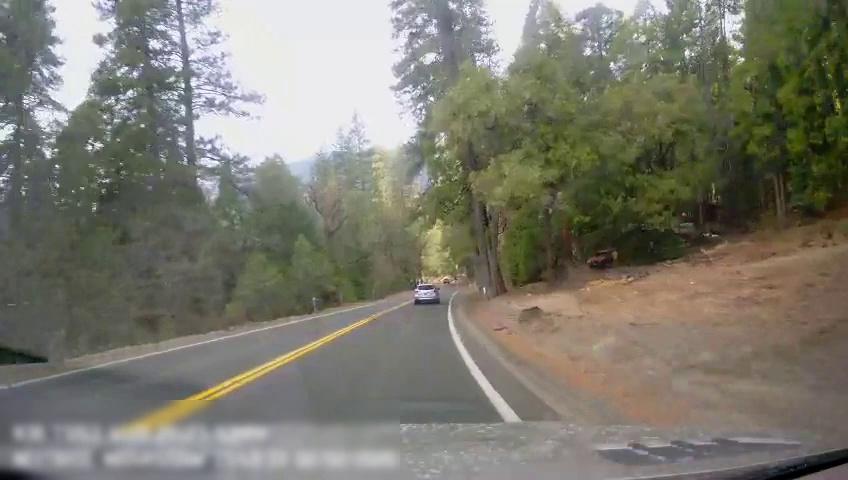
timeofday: Day
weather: Sunny
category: Drivable Space
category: Vehicles | Car
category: Lanes | Opposite Lane
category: Lanes | Current Lane
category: Lanes | Current Lane
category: Lanes | Current Lane